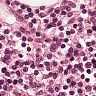
Metastatic tissue present: no